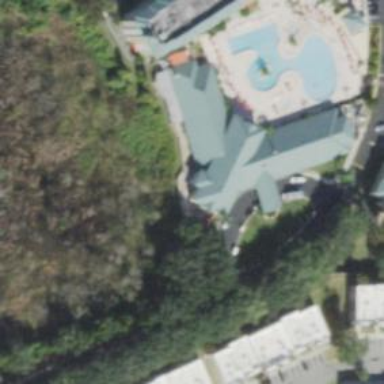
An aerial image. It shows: Hotel building.